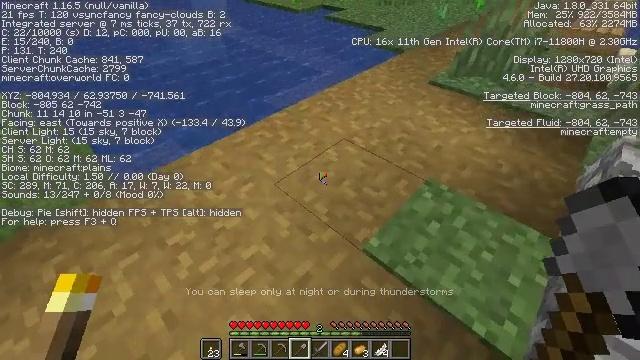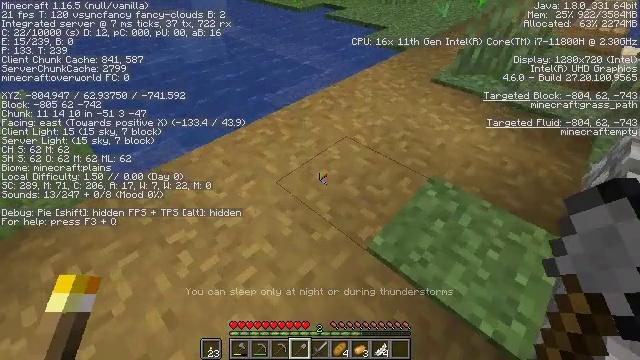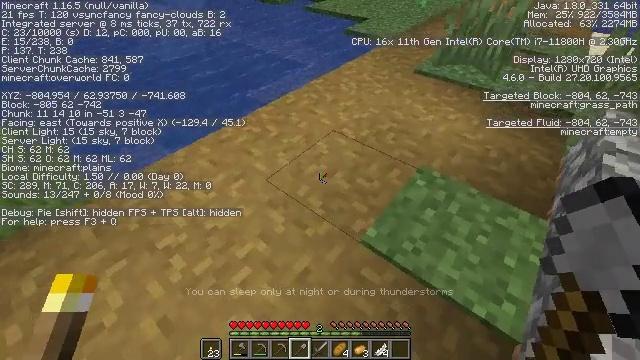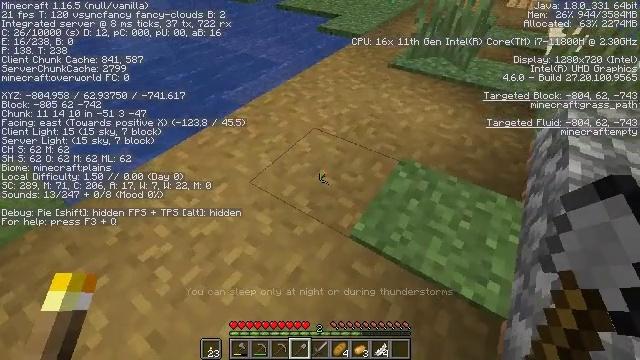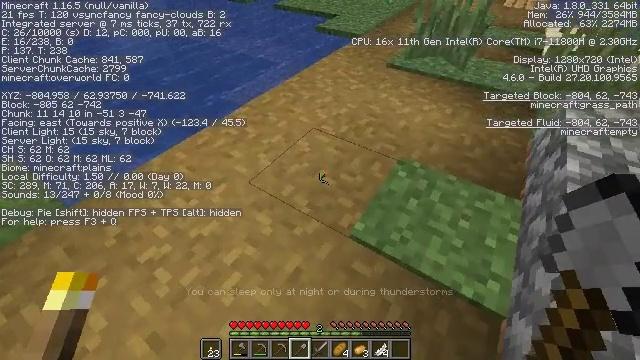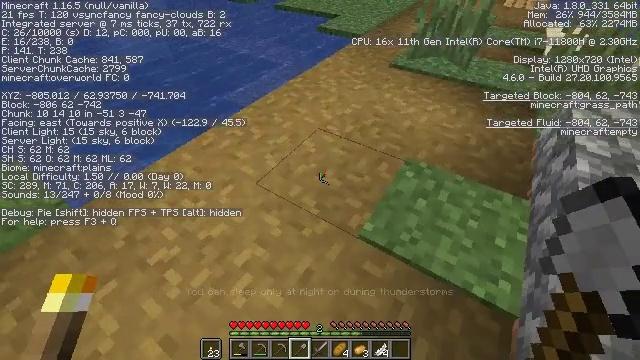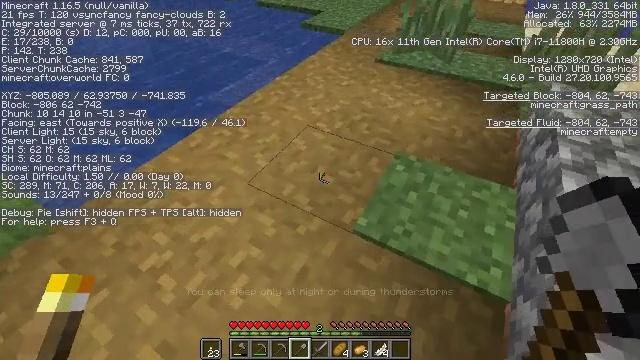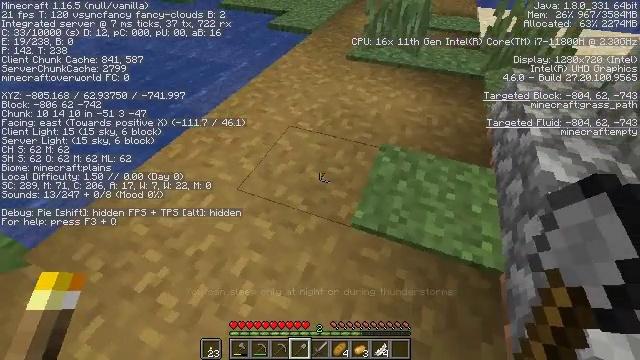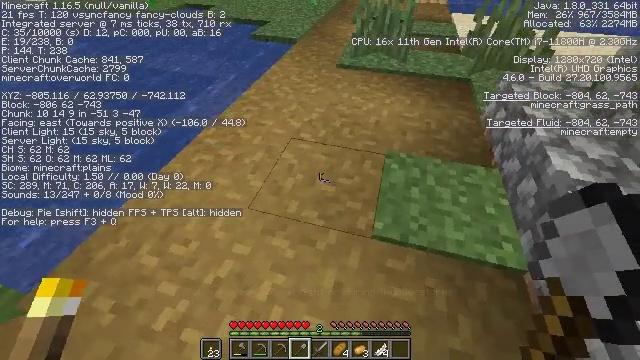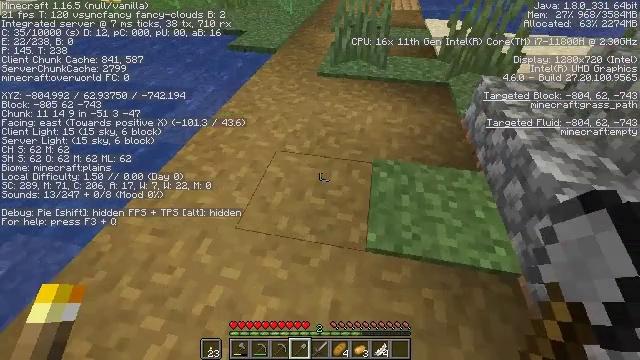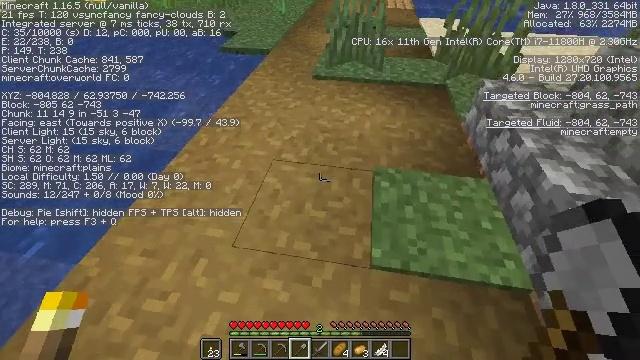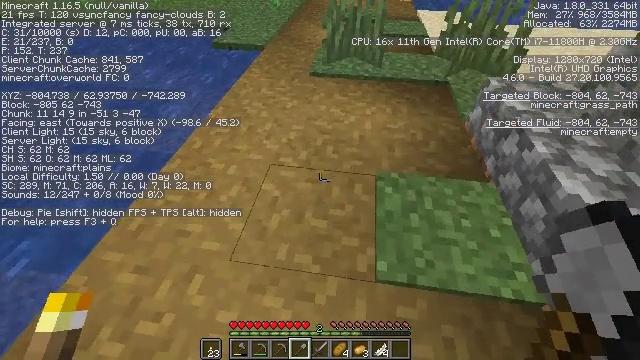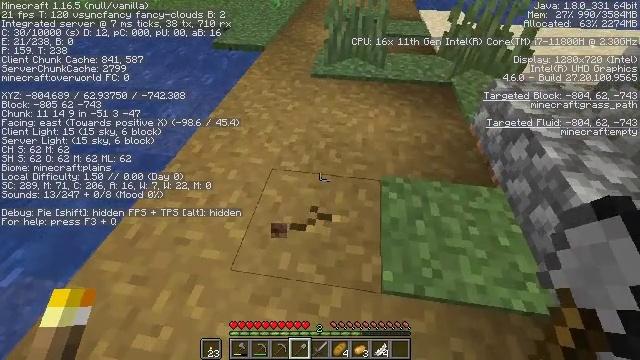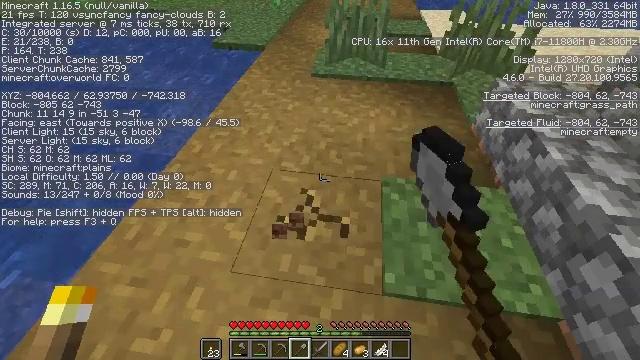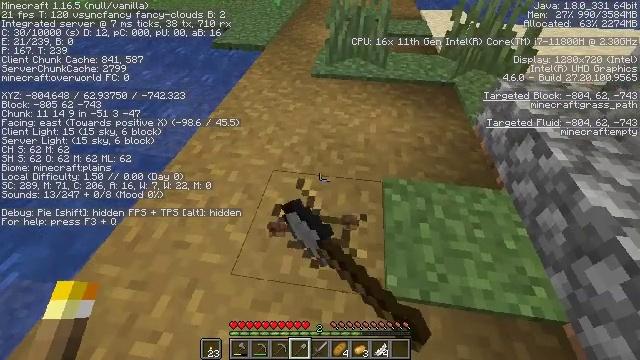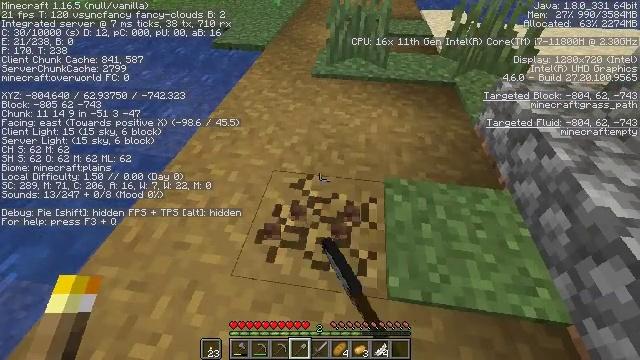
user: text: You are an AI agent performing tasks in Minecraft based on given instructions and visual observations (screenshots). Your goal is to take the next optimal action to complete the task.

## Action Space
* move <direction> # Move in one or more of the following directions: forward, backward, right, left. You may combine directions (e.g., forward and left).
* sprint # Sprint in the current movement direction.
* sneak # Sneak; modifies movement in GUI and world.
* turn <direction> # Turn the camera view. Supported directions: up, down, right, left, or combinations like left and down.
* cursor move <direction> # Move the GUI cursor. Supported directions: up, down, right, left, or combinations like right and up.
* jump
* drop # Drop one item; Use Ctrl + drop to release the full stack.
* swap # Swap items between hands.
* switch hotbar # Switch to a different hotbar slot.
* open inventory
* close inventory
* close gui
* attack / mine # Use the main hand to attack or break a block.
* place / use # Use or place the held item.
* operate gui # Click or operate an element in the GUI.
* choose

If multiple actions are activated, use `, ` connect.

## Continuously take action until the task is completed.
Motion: motion action
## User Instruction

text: Reclaim the grass path segment.
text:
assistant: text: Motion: no_op
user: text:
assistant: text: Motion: turn right and down
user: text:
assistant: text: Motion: turn right
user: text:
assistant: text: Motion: no_op
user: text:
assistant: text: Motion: move left
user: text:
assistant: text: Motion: move left, turn right
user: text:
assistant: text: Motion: move left, turn right
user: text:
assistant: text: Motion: move forward, turn right and up
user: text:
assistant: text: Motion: move forward, turn right and up
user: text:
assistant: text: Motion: move forward, turn right
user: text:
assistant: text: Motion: turn right and down
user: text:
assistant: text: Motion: attack / mine
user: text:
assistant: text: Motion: attack / mine
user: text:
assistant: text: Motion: attack / mine
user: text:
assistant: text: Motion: attack / mine
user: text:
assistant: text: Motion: attack / mine
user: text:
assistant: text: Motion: attack / mine
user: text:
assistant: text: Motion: attack / mine
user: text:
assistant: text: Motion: attack / mine
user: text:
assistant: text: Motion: attack / mine
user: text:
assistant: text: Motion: attack / mine
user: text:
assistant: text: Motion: attack / mine
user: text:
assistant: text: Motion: move forward, attack / mine
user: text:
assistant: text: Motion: move forward, attack / mine
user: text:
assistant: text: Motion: move forward, attack / mine
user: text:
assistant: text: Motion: turn down, attack / mine
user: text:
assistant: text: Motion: turn down, attack / mine
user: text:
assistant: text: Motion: turn down, attack / mine
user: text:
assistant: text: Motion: turn down, attack / mine
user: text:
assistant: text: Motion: attack / mine